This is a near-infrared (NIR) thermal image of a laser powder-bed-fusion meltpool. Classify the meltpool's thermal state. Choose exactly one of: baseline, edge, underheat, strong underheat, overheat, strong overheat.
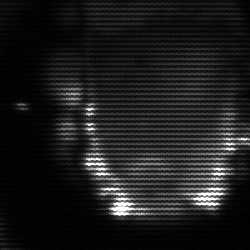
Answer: baseline